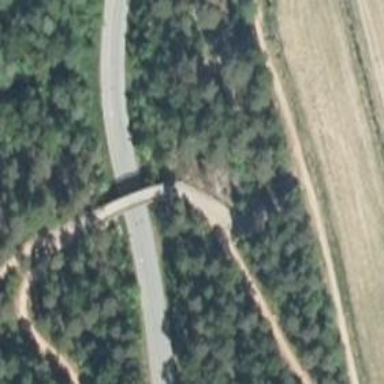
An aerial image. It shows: Footway on suspension bridge.